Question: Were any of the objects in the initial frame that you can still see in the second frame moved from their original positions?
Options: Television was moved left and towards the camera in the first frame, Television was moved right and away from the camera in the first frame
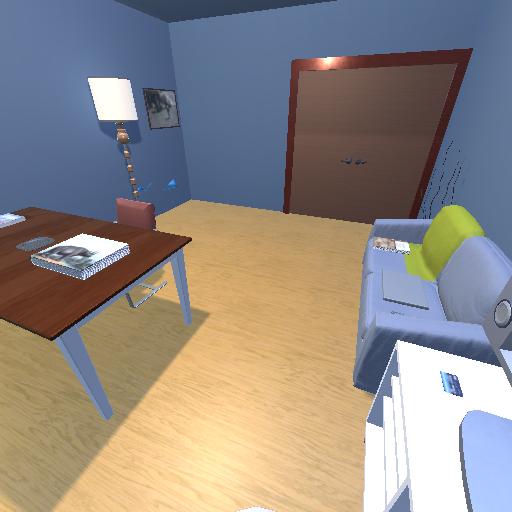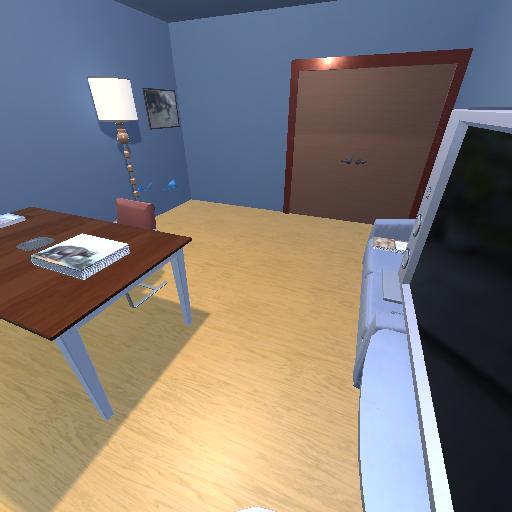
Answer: Television was moved left and towards the camera in the first frame